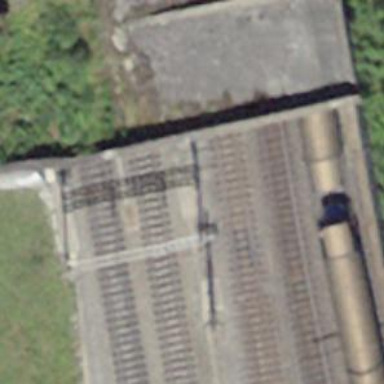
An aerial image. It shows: Rail siding with electrified contact lines for trains.